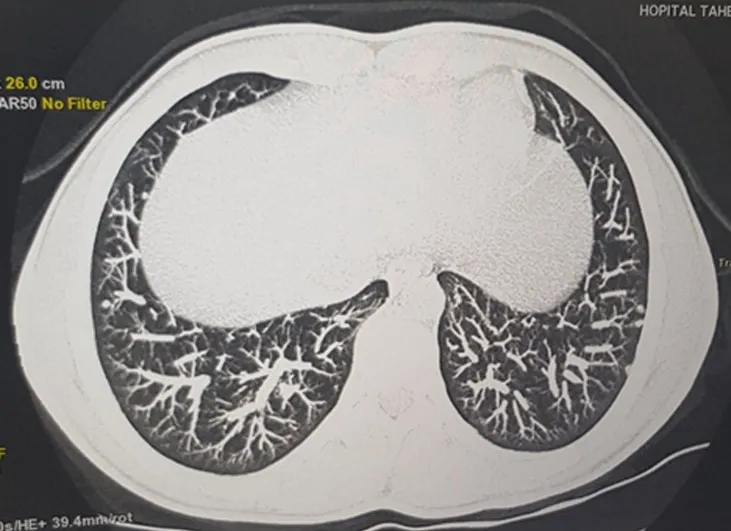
a chest scan revealing pulmonary nodules and micronodules.
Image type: radiology (ct)